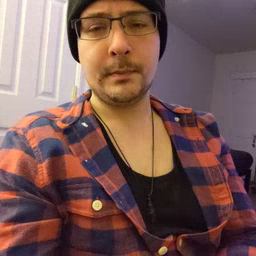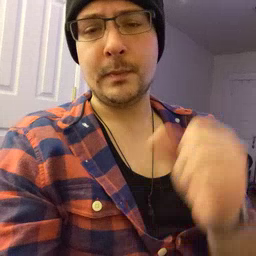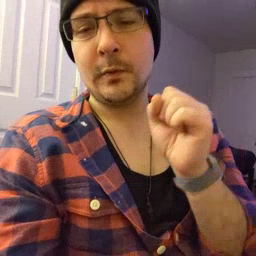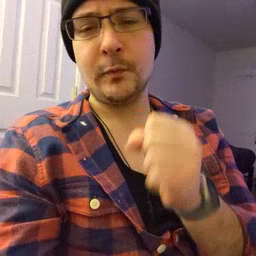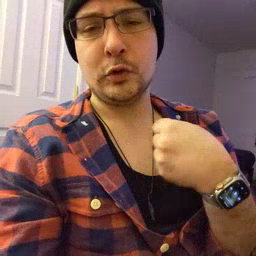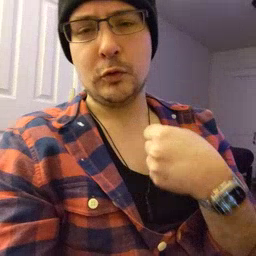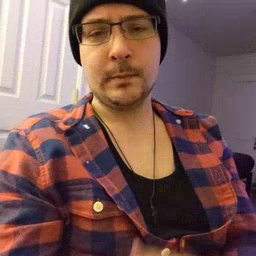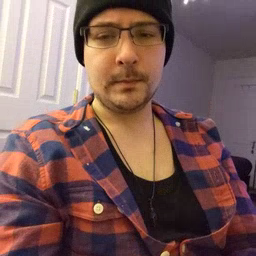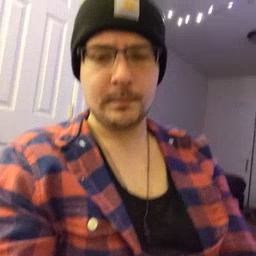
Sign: refrigerator